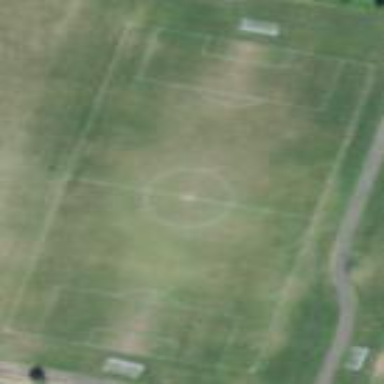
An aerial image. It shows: Pitch designated as leisure land.